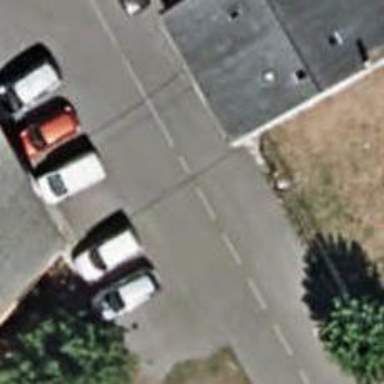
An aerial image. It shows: Residential road with asphalt surface and sidewalks on both sides.